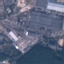
Land use / land cover class: Industrial